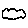
Label: cloud